八年级 · 度量几何学
已知: 如图, $\angle A=\angle D=90^{\circ}, A C=B D$. 求证: $O B=O C$.

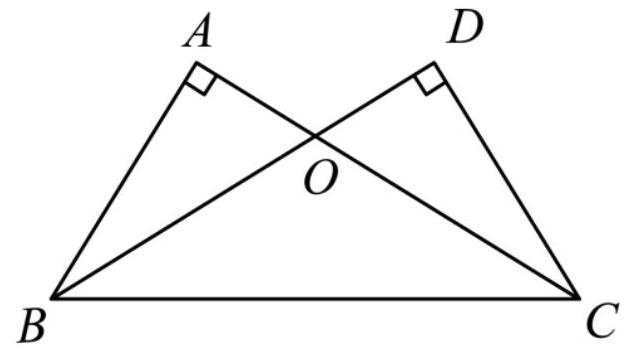
答案: 证明: $\because \angle A=\angle D=90^{\circ}$,

$\therefore$ 在 Rt $\triangle A B C$ 和 Rt $\triangle D C B$ 中,

$\left\{\begin{array}{l}B C=C B \\ A C=B D\end{array}\right.$

$\therefore$ Rt $\triangle A B C \cong$ Rt $\triangle D C B(\mathrm{HL})$,

$\therefore \angle A C B=\angle D B C$.

$\therefore O B=O C$.